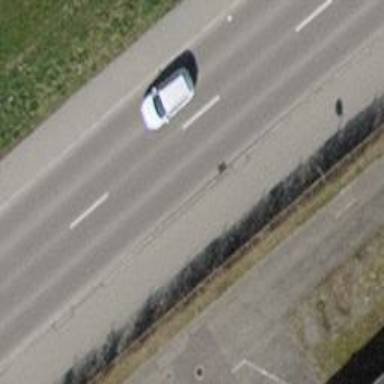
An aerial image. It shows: Asphalt cycleway.